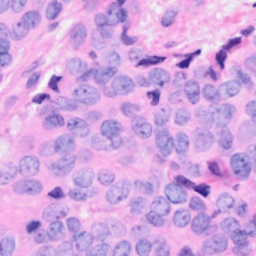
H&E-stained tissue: Breast